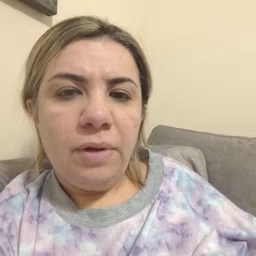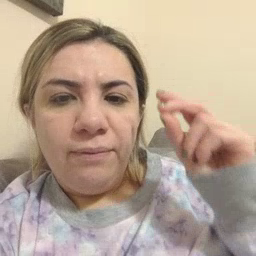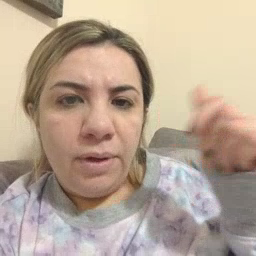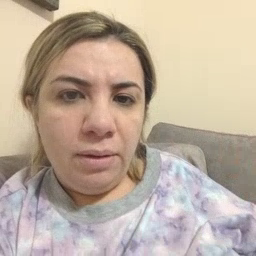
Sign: fast